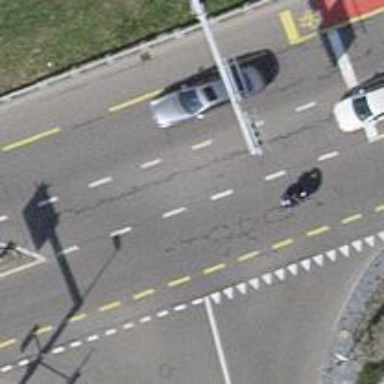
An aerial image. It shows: Asphalt road classified as primary highway.